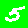
Digit: 5